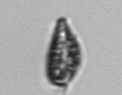
Label: Prorocentrum_triestinum